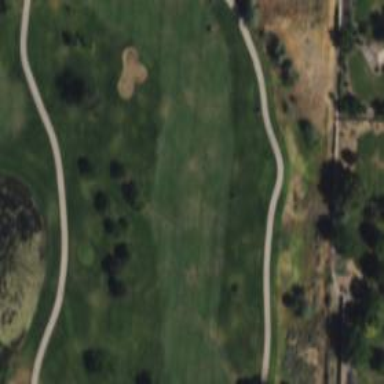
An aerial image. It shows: Golf hole.